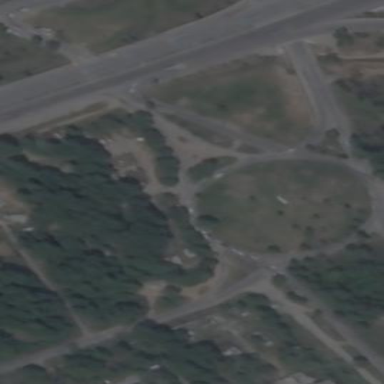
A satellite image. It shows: Tertiary road that leads to roundabout.